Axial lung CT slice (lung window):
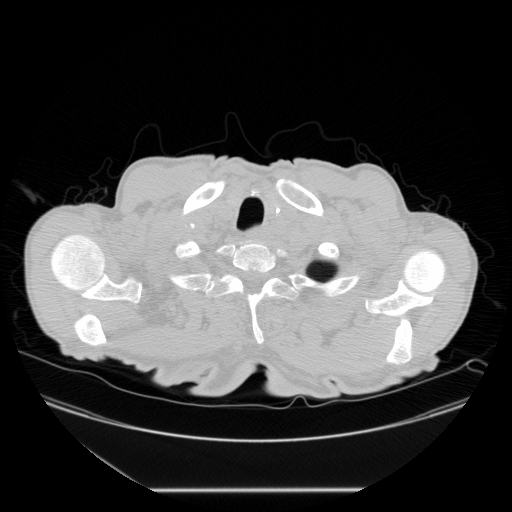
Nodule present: no